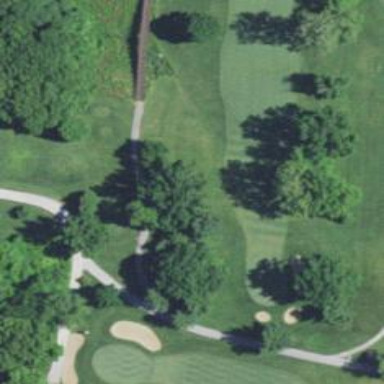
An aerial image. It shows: Path for golf carts.